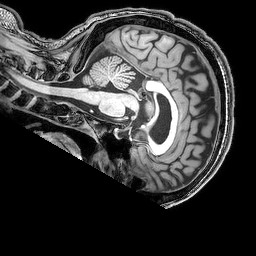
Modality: T1w
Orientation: sagittal
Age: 28
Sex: male